Question: Friends,
I am using <URL> with my Django powered website and it is working well.
I would now like to add some text just above the form, I would rather not hard code the text but allow the message to be configured via the Django Admin screens.
What I am trying to achieve is something like this:

So I created the following objects:
'''
class ContactForm(models.Model):
before_boilerplate = models.CharField(max_length = 8000)
after_boilerplate = models.CharField(max_length = 8000)
'''
'''
def contactform(request):
contactform_text = get_object_or_404(ContactForm, pk=1)
return render(request, 'contact_form.html', {'contactform_text': contactform_text})
'''
'''
...
url(r'^contact/', include('contact_form.urls')),
...
'''
'''
...
<article>
<h3>{{ contactform_text.before_boilerplate }}</3>
</article>
...
'''
When I run the contact form I do not see the text entered via the Django Admin Screen. When I drop down into the shell and run the same commands I do see the expected text.
I can see that the problem is that within the urls.py the call is bypassing my view but unfortunately I don't know how to change it so that my view will be used.
Thanks in advance.
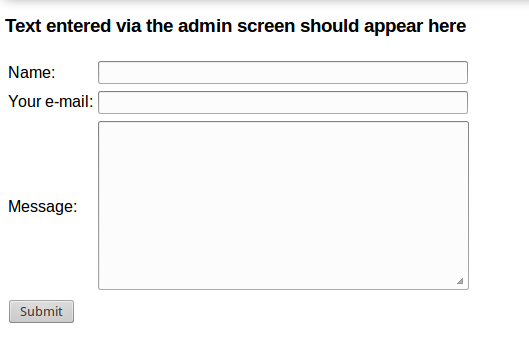
Answer: First of all, I don't really like your approach: You've generated a model (= a database table) that will contain only row (the text of the form). Instead of doing that, you can use a more generic approach, like django-constance (<URL> with which you can define various global settings that are saved to the database and can be edited through the django admin interface.
Also, please don't name your model 'ContactForm'. You will definitely be confused later on. Use something like 'ContactFormTextModel' or even 'ContactFormTextKeeper'. But don't put an '*Form' suffix to something that is not a django form!
In any case, the problem with your view is that by including 'contact_form.urls' you will use the default 'contact_form.views.ContactFormView' (<URL>' into your View.
For completeness, I will give you two solutions, one that works but is following the pythonic standards and another that works .
-
So now in your template you can just
'{% load contact_tags %}'and '{% render_form_txt %}' to render the form text.
This is the correct solution. You are creating a template tag that is needed only once -- instead you should pass the form_text directly to the view. How to do that ?
- 'ContactFormView'
Now, in your urls.py you can use the above CBV like this:
and in your template you will have a context variable named '{{ form_text }}'.